Question: I am trying to use sobel filter on an image of a wall but it doesn't work.
My code is :
'''
im=scipy.misc.imread('IMG_1479bis.JPG')
im = im.astype('int32')
dx=ndimage.sobel(im,1)
dy=ndimage.sobel(im,0)
mag=np.hypot(dx,dy)
mag*=255.0/np.max(mag)
cv2.imshow('sobel.jpg', mag)
'''

I really don't understand where is my mistake.
Any help would be appreciated ! Thanks in advance !
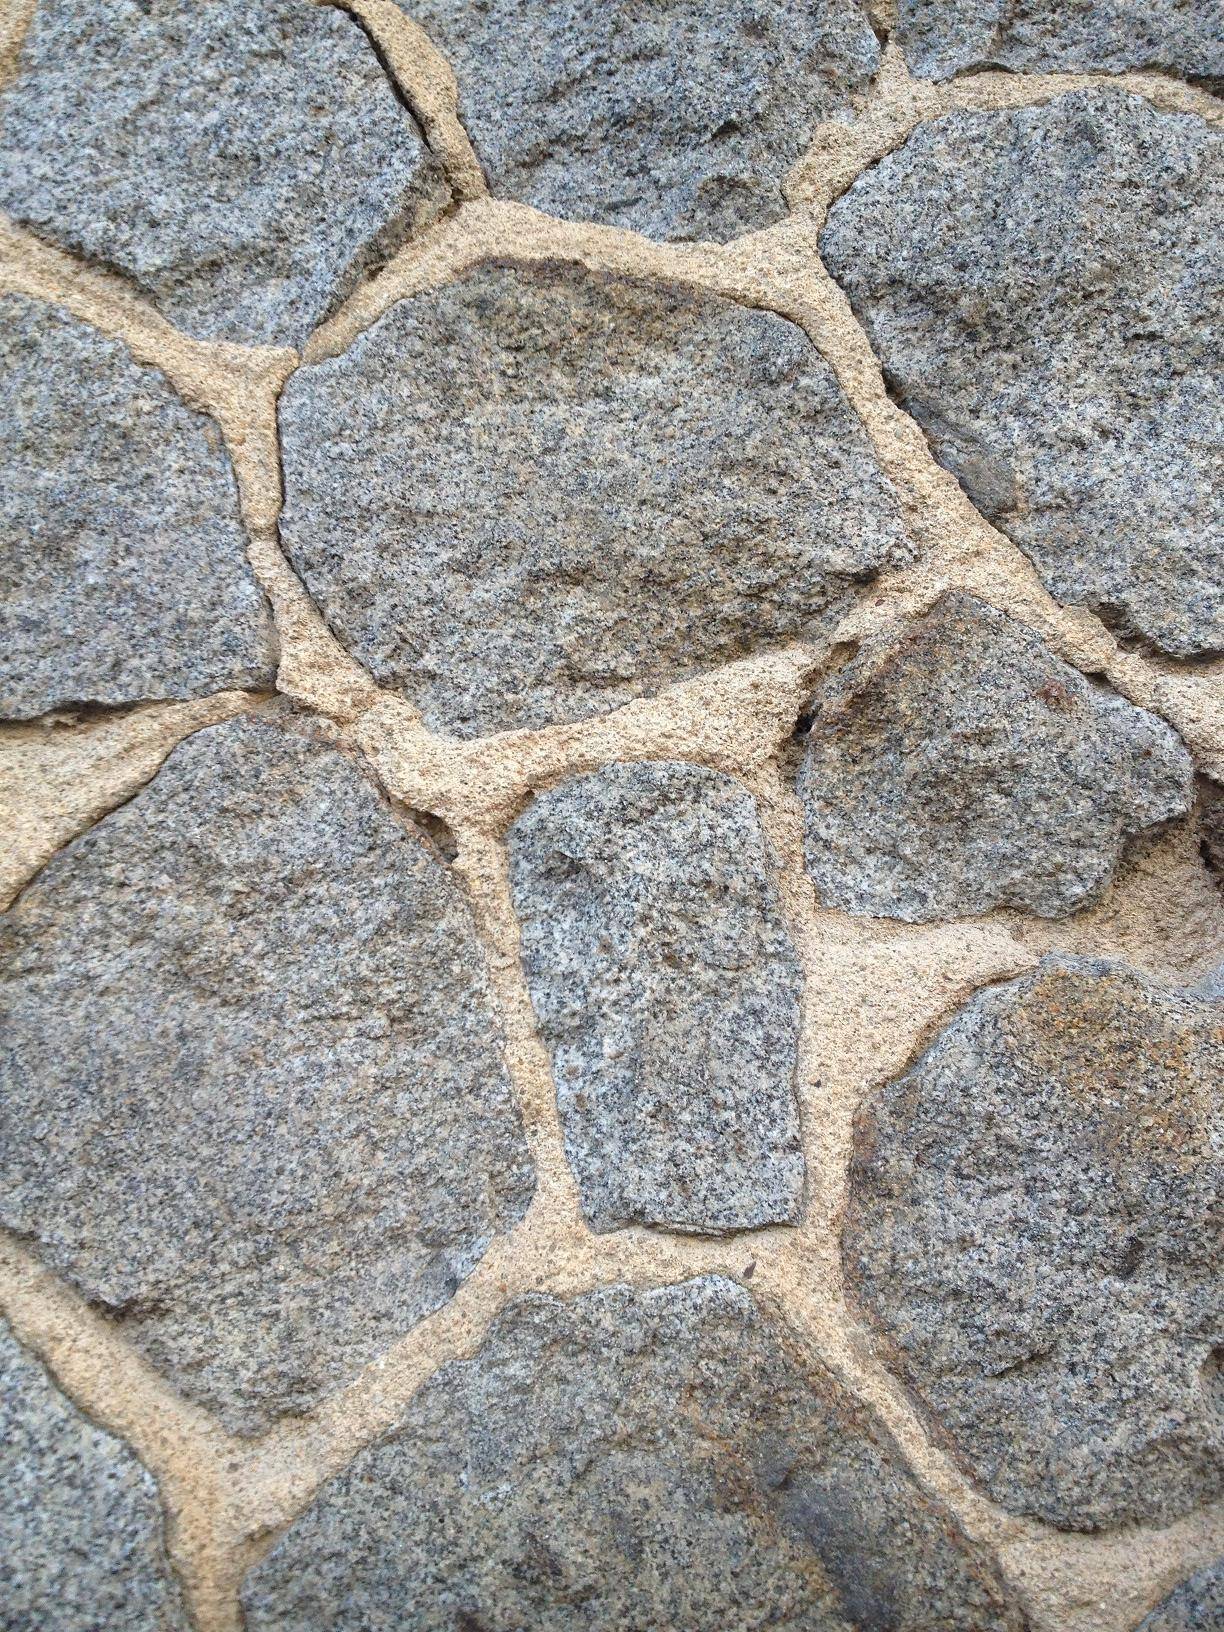
Answer: This is a difficult image to apply simple edge detection due to the stone and concrete textures. The texture makes it almost as though you have a very noisy image to which you are applying first derivative. You'll end up with many small undesired edges.
Here is your code working (not resulting in error):
'''
import scipy.ndimage as nd
import numpy as np
import matplotlib.pyplot as plt
im = scipy.ndimage.imread('ygqCd.jpg', True)
im = im.astype('int32')
dx = nd.sobel(im,1)
dy = nd.sobel(im,0)
mag = np.hypot(dx,dy)
mag *= 255.0/np.max(mag)
fig, ax = plt.subplots()
ax.imshow(mag, cmap = 'gray')
plt.xticks([]), plt.yticks([])
plt.show()
'''
The image read line 'scipy.ndimage.imread('ygqCd.jpg', True)' is converting to gray-scale. See <URL>
And output image (very noisy as expected):

I'm more familiar with cv2. I played with the image a bit with cv2.sobel and by median filtering before applying sobel. Here are the results, not terrific but a good start:

and the code to generate the images:
'''
import cv2
import numpy as np
from matplotlib import pyplot as plt
def interval_mapping(image, from_min, from_max, to_min, to_max):
from_range = from_max - from_min
to_range = to_max - to_min
scaled = np.array((image - from_min) / float(from_range), dtype=float)
return to_min + (scaled * to_range)
img = cv2.imread('ygqCd.jpg', 0)
blurred_img = cv2.medianBlur(img, 11)
s_mask = 17
sobelx = np.abs(cv2.Sobel(img, cv2.CV_64F, 1, 0, ksize=s_mask))
b_sobelx = np.abs(cv2.Sobel(blurred_img, cv2.CV_64F, 1, 0, ksize=s_mask))
sobelx = interval_mapping(sobelx, np.min(sobelx), np.max(sobelx), 0, 255)
b_sobelx = interval_mapping(b_sobelx, np.min(sobelx), np.max(sobelx), 0, 255)
sobely = np.abs(cv2.Sobel(img,cv2.CV_64F,0,1,ksize=s_mask))
sobely = interval_mapping(sobely, np.min(sobely), np.max(sobely), 0, 255)
b_sobely = np.abs(cv2.Sobel(blurred_img, cv2.CV_64F, 0, 1, ksize=s_mask))
b_sobely = interval_mapping(b_sobely, np.min(sobely), np.max(sobely), 0, 255)
sobel_xy = 0.5 * sobelx + 0.5 * sobely
b_sobel_xy = 0.5 * b_sobelx + 0.5 * b_sobely
fig = plt.figure(figsize=(10, 14))
plt.subplot(3,2,1),plt.imshow(sobelx,cmap = 'gray')
plt.title('Sobel X'), plt.xticks([]), plt.yticks([])
plt.subplot(3,2,2),plt.imshow(b_sobelx,cmap = 'gray')
plt.title('Blurred Sobel X'), plt.xticks([]), plt.yticks([])
plt.subplot(3,2,3),plt.imshow(sobely,cmap = 'gray')
plt.title('Sobel Y'), plt.xticks([]), plt.yticks([])
plt.subplot(3,2,4),plt.imshow(b_sobely,cmap = 'gray')
plt.title('Blurred Sobel Y'), plt.xticks([]), plt.yticks([])
plt.subplot(3,2,5),plt.imshow(sobel_xy,cmap = 'gray')
plt.title('Sobel XY'), plt.xticks([]), plt.yticks([])
plt.subplot(3,2,6),plt.imshow(b_sobel_xy,cmap = 'gray')
plt.title('Blurred Sobel XY'), plt.xticks([]), plt.yticks([])
plt.tight_layout()
plt.show()
'''